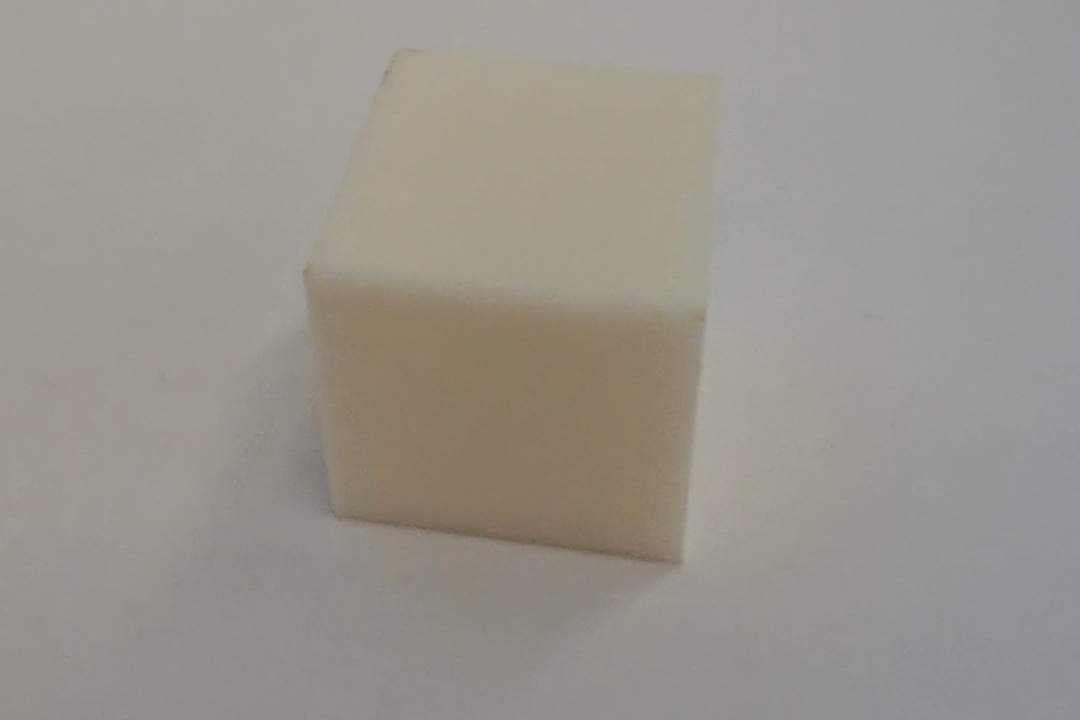
Label: Cuboid